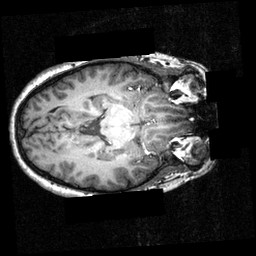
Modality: T1w
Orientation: axial
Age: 24
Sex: female
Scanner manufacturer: siemens
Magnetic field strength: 3.951 T
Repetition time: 1.5 s
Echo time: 0.00335 s